Question: I have built a collection view controller that updates via a 'NSFetchResultsController'.
When the controller is set to editing I wobble the item cells in the collection view to highlight that the user is in a different mode so should expect the delete behaviour when they tap an item.
The issue is when I start editing and then delete an item, all other items after the deleted cell stop animating.

If you watch the gif above you will see I start editing and all items wobble. When I delete the 3rd Item all items below that (4, 5, 6 etc) stop jiggling whilst all cell above it(0, 1) remain jiggling. My guess is that the issue is Apple's implementation of the delete animation that removes all animations but I hope not.
All source can be found <URL> in the SQKFetchedCollectionViewController feature branch. You will have to run pod install from the Project folder once you clone the repo. Opining the workspace you can find the 'SQKCommitsCollectionViewController' in the example target and then the code that provides the data in the Pods target as a development pod.
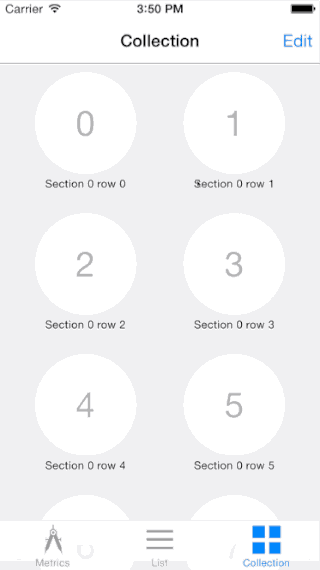
Answer: Thanks to @ian-macdonald I investigated into using 'CAAnimation' rather than the '[UIView animateWith' option.
Old method
'''
- (void)startWiggling
{
CGAffineTransform leftWobble = CGAffineTransformMakeRotation(degreesToRadians(animationRotateDegree * +1));
CGAffineTransform rightWobble = CGAffineTransformMakeRotation(degreesToRadians(animationRotateDegree * -1));
CGAffineTransform moveTransform = CGAffineTransformTranslate(rightWobble, -animationTranslateX, -animationTranslateY);
CGAffineTransform conCatTransform = CGAffineTransformConcat(rightWobble, moveTransform);
self.transform = leftWobble;
CGFloat delay = (((float) rand() / RAND_MAX) * 0.09) + 0.04;
[UIView animateWithDuration:0.1
delay:delay
options:UIViewAnimationOptionAllowUserInteraction | UIViewAnimationOptionRepeat | UIViewAnimationOptionAutoreverse
animations:^{
self.transform = conCatTransform;
}
completion:nil];
}
'''
New padded method that works with the deletion animation of a collection view.
'''
- (void)startWiggleing
{
CAKeyframeAnimation *position = [CAKeyframeAnimation animation];
position.keyPath = @"position";
position.values = @[
[NSValue valueWithCGPoint:CGPointZero],
[NSValue valueWithCGPoint:CGPointMake(-1, 0)],
[NSValue valueWithCGPoint:CGPointMake(1, 0)],
[NSValue valueWithCGPoint:CGPointMake(-1, 1)],
[NSValue valueWithCGPoint:CGPointMake(1, -1)],
[NSValue valueWithCGPoint:CGPointZero]
];
position.timingFunctions = @[
[CAMediaTimingFunction functionWithName:kCAMediaTimingFunctionEaseInEaseOut],
[CAMediaTimingFunction functionWithName:kCAMediaTimingFunctionEaseInEaseOut]
];
position.additive = YES;
CAKeyframeAnimation *rotation = [CAKeyframeAnimation animation];
rotation.keyPath = @"transform.rotation";
rotation.values = @[
@0,
@0.03,
@0,
[NSNumber numberWithFloat:-0.02]
];
rotation.timingFunctions = @[
[CAMediaTimingFunction functionWithName:kCAMediaTimingFunctionEaseInEaseOut],
[CAMediaTimingFunction functionWithName:kCAMediaTimingFunctionEaseInEaseOut]
];
CAAnimationGroup *group = [[CAAnimationGroup alloc] init];
group.animations = @[position, rotation];
group.duration = 0.4;
group.repeatCount = HUGE_VALF;
[self.layer addAnimation:group forKey:@"wiggle"];
}
'''